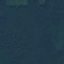
Land use / land cover class: Forest